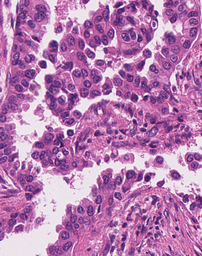
Tumor epithelial tissue: yes
Tumor-associated stroma tissue: yes
Normal tissue: no